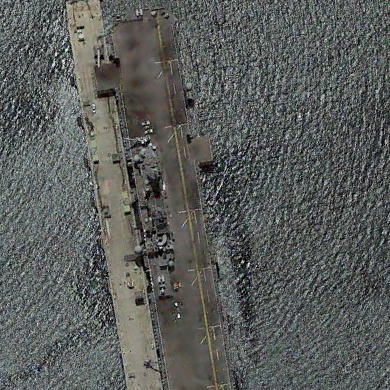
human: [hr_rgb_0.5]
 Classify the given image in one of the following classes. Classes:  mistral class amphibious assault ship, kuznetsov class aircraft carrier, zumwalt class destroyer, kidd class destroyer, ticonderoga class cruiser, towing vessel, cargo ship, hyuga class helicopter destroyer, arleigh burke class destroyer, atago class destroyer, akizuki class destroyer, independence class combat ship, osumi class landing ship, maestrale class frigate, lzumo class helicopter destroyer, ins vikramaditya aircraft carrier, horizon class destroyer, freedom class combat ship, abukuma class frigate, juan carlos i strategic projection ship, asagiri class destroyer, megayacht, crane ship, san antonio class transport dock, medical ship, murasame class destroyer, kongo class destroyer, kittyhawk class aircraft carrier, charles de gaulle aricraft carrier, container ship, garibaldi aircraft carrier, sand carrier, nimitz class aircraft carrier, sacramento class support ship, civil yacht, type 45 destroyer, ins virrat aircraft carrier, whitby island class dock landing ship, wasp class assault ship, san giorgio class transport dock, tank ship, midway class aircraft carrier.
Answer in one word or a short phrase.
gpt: Wasp class assault ship